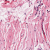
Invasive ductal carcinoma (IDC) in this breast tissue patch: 0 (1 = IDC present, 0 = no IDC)